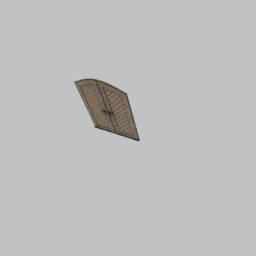
Label: architecture